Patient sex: M
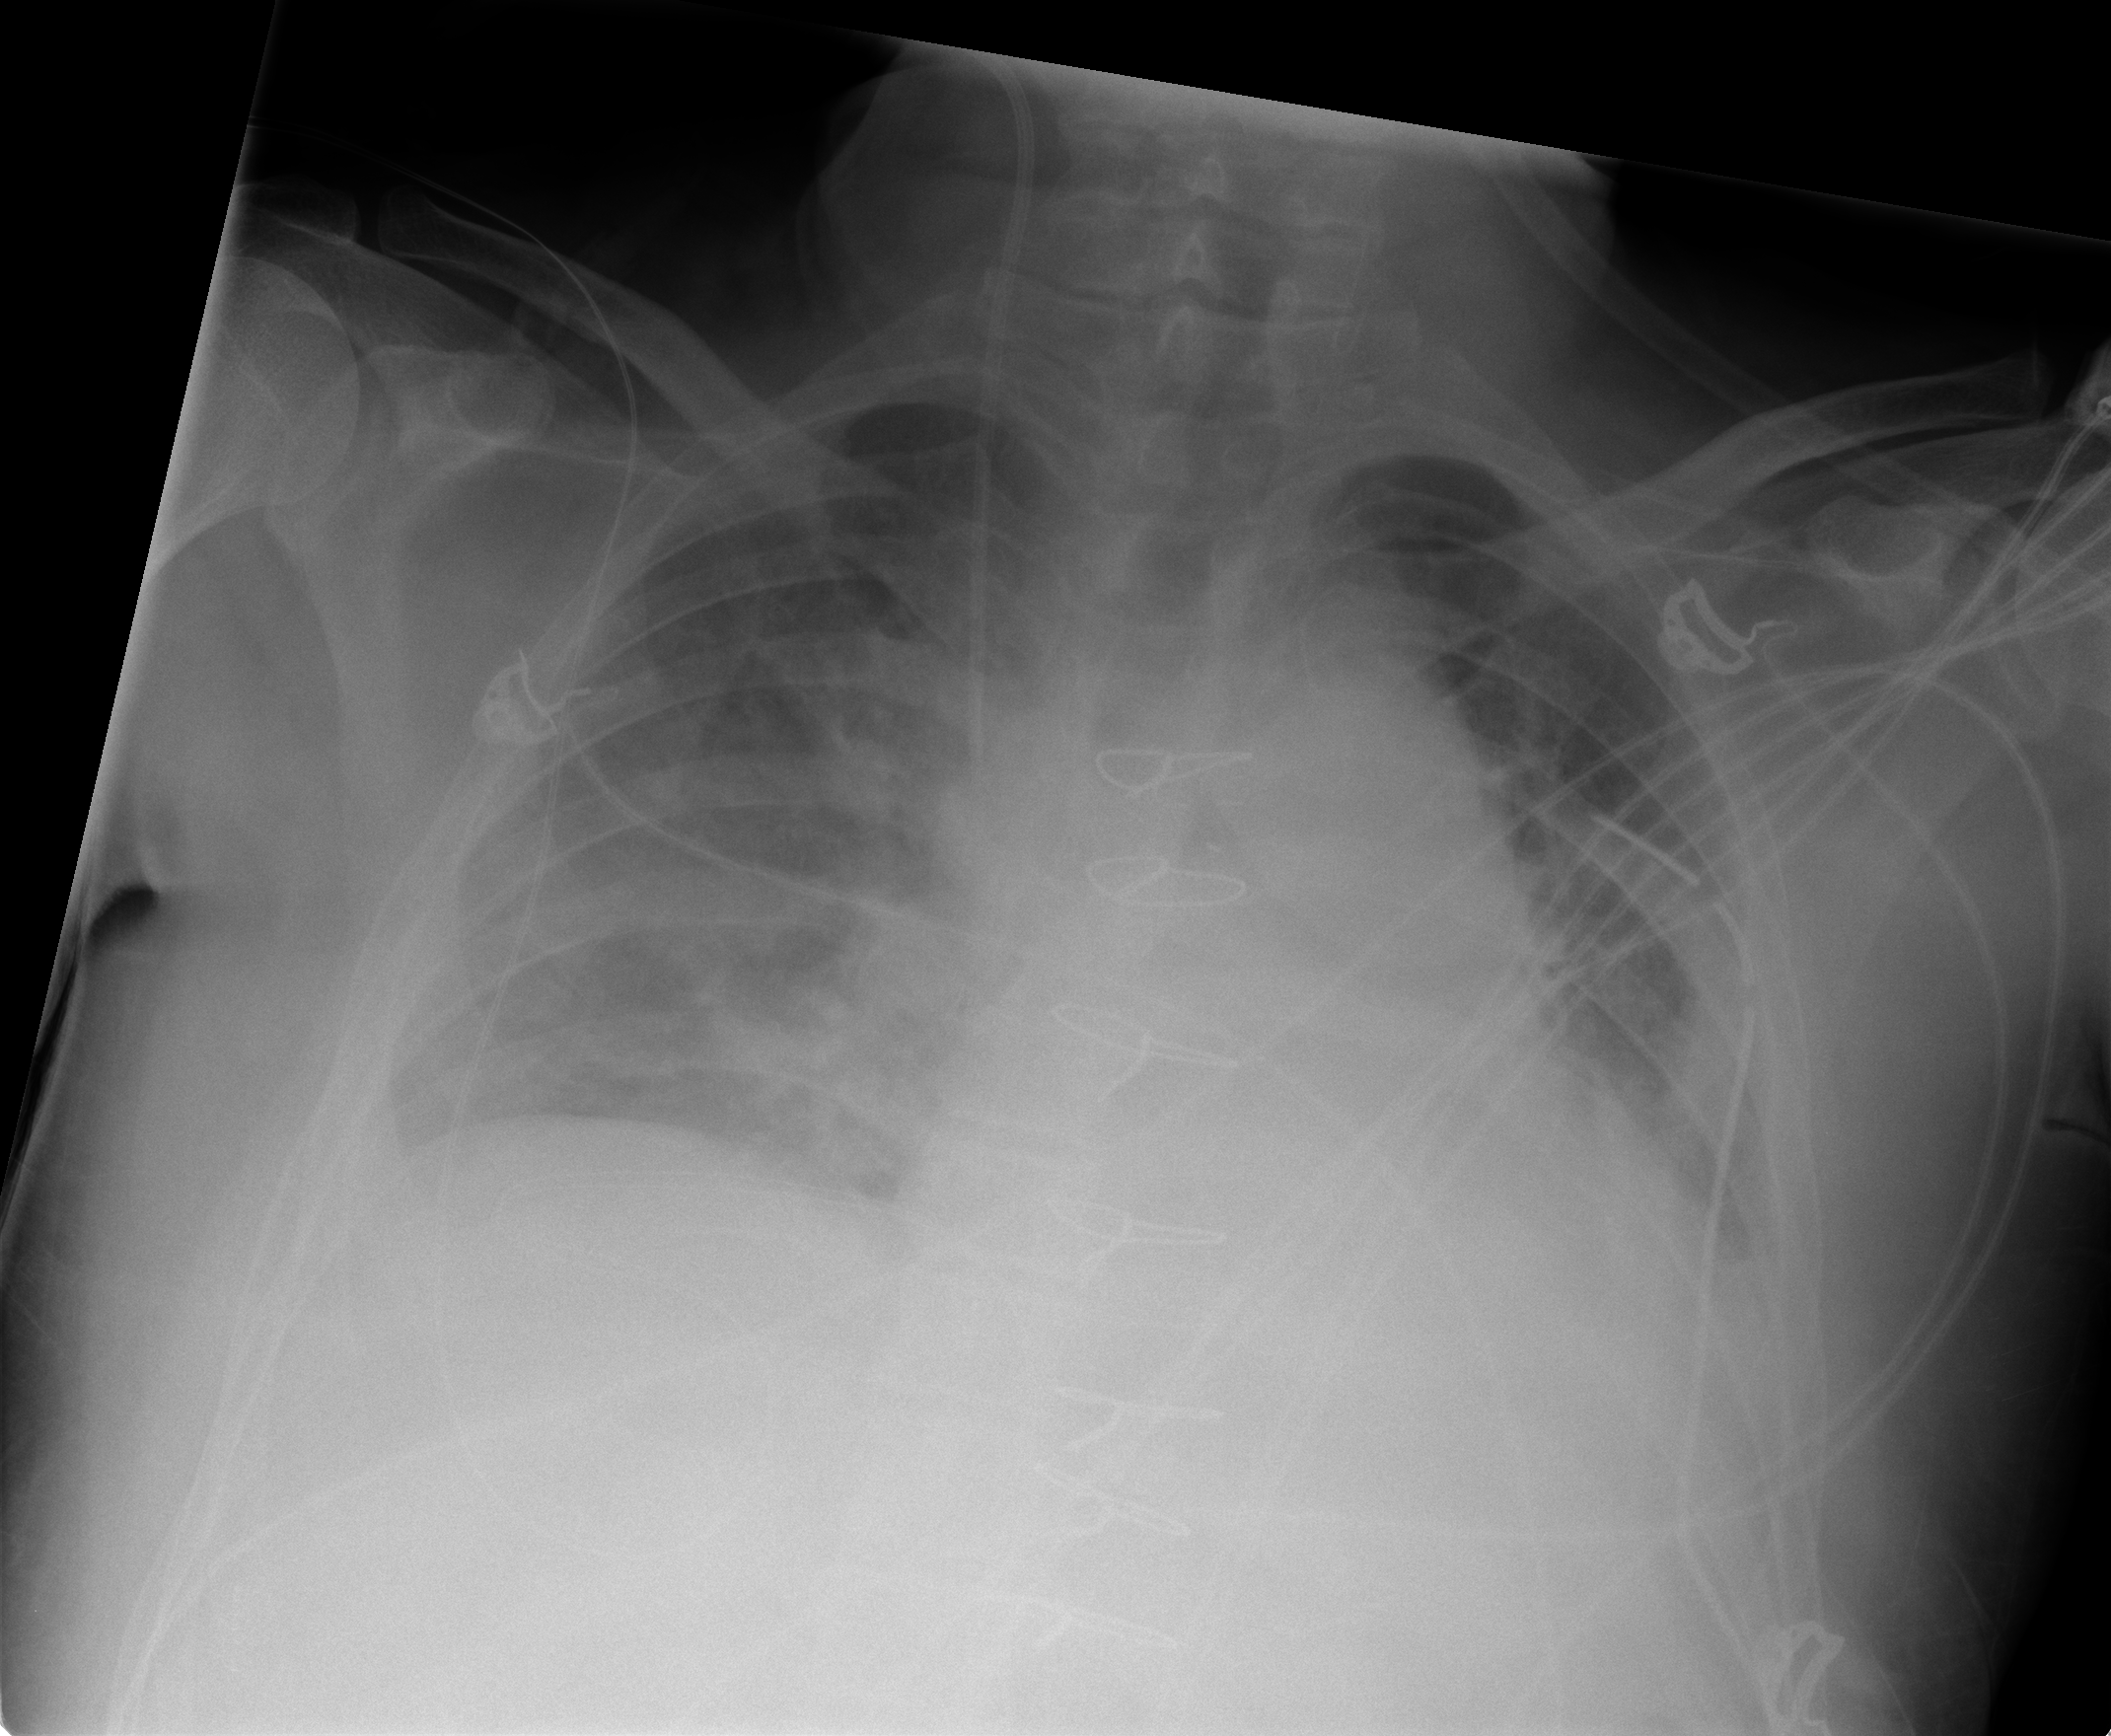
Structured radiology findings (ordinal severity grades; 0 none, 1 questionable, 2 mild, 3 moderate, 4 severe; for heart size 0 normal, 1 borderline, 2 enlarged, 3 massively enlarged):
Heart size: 0
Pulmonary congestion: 3
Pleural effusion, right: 1
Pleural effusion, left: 2
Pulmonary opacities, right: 0
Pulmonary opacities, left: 0
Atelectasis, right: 2
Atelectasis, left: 2